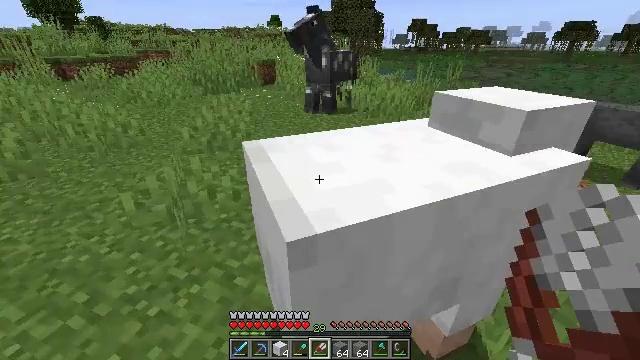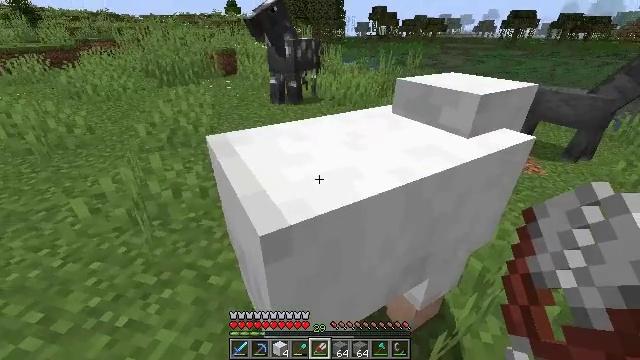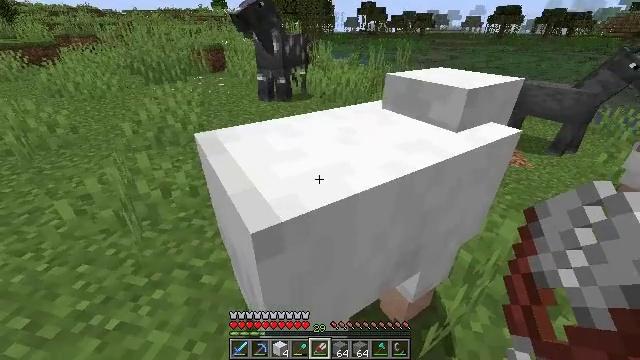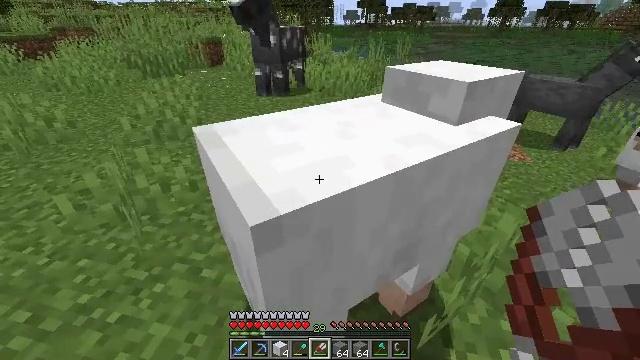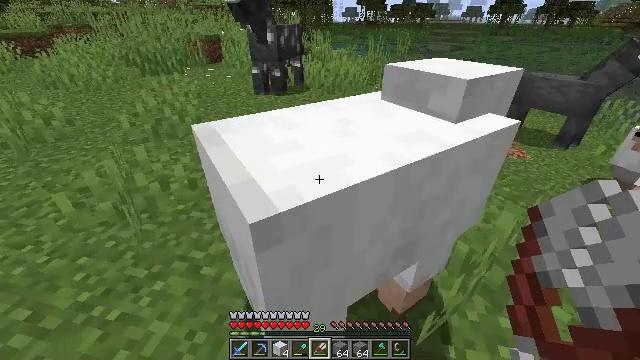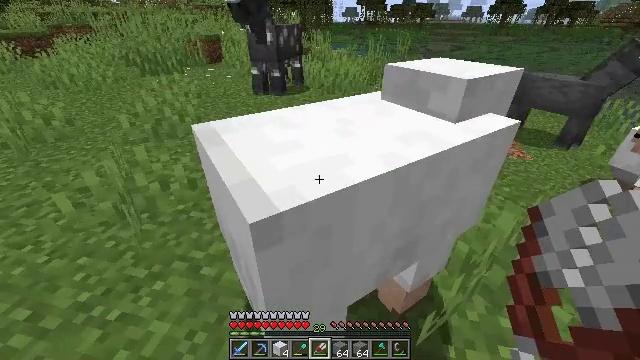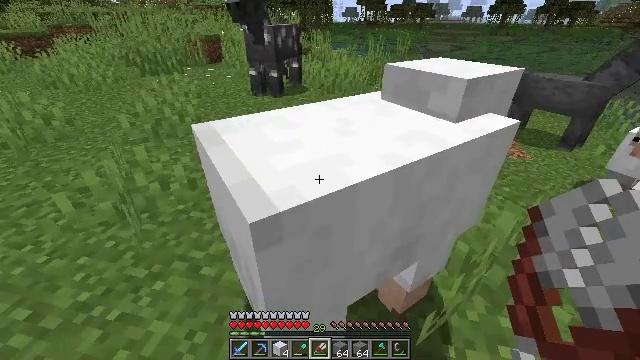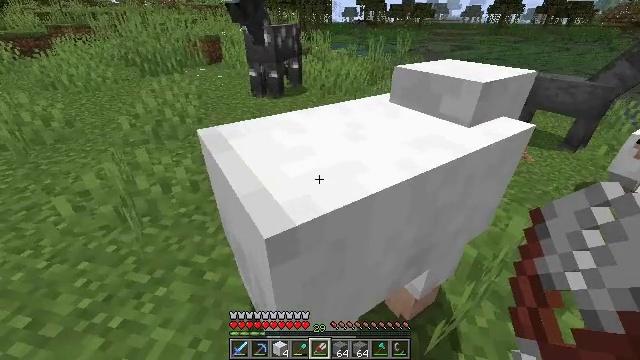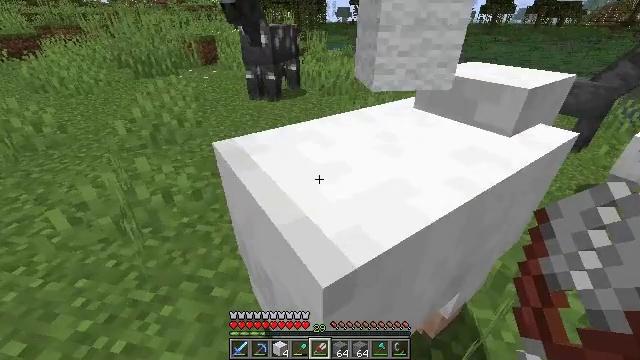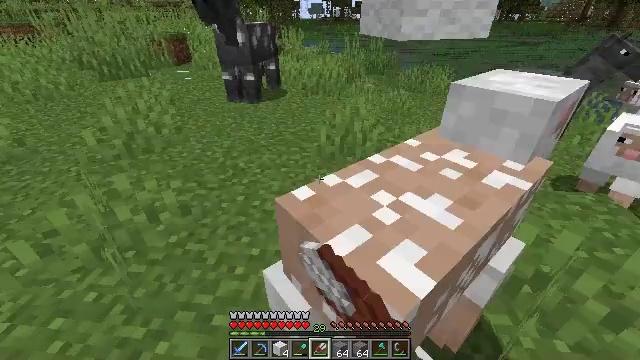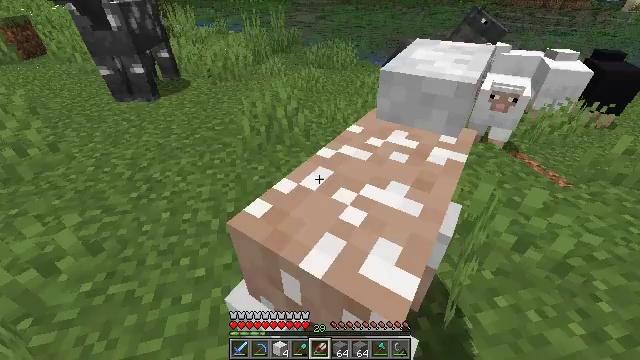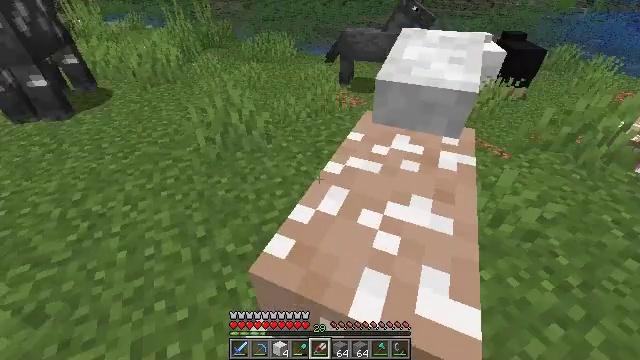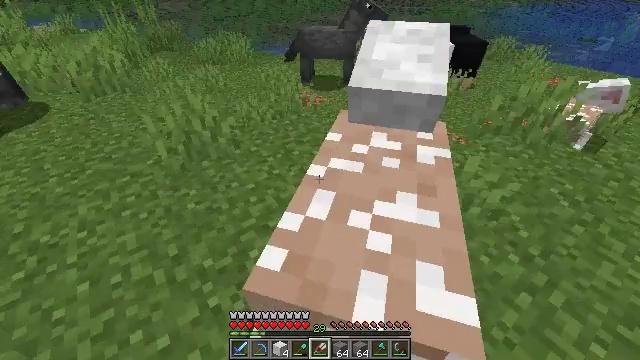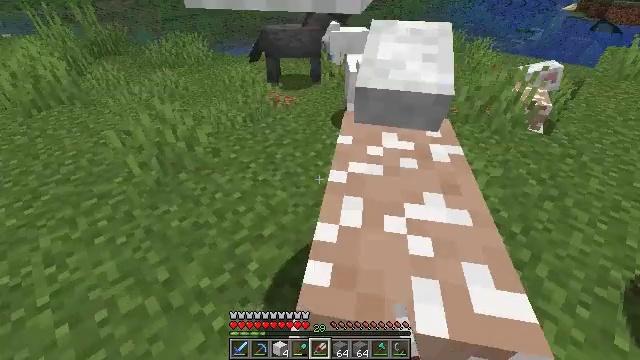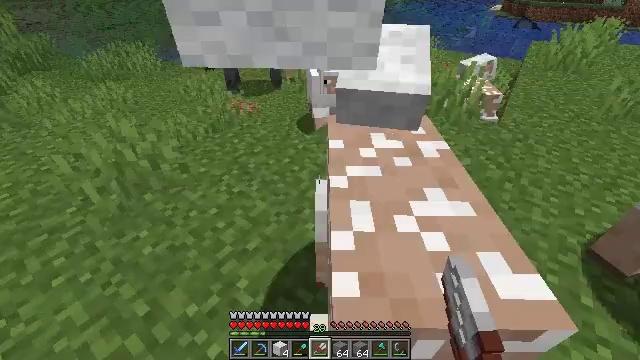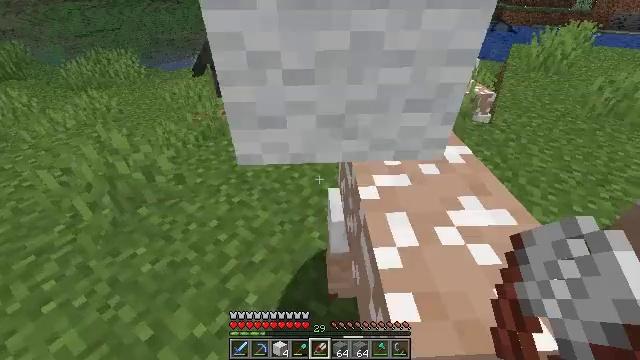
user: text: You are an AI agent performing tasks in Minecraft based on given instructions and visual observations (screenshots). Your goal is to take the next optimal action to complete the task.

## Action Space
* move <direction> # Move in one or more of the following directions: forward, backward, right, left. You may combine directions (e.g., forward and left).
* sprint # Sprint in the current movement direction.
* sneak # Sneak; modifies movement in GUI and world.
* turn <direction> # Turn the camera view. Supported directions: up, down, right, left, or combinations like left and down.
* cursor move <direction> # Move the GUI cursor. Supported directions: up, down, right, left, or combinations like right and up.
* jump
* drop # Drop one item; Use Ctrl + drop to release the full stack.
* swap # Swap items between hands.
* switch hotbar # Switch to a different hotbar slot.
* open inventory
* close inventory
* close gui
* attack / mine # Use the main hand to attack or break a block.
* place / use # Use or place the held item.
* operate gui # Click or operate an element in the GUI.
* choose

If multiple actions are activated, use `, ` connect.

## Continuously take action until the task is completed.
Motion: motion action
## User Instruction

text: Kill mobs.
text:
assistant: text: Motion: turn right and down
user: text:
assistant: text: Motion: turn right
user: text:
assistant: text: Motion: turn down, use / place
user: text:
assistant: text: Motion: use / place
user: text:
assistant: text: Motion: use / place
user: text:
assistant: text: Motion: no_op
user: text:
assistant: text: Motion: move forward and move left
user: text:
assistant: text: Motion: move forward and move left, turn right
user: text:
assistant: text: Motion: move forward and move left, turn right
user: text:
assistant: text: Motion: move forward and move left, turn right and down
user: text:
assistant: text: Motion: move forward and move left, turn right and down
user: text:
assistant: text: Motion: move forward and move left, turn right
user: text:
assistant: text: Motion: move forward and move left, turn right
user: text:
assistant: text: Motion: move forward and move left, turn right
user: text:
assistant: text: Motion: move forward and move left, turn right
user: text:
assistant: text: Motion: move forward and move left, turn right and up
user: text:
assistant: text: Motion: move forward and move left, turn right
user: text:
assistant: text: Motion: move forward and move left, turn right and up
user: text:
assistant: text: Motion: move forward and move left, turn right and up
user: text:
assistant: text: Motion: move forward, turn right and up
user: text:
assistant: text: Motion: move forward, turn right
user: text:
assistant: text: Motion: move forward
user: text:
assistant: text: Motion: move forward
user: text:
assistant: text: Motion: move forward, turn left
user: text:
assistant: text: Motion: move forward, turn left and down
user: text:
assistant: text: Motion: move forward, turn down
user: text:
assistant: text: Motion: move forward, turn right and down, use / place
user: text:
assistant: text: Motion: move forward, turn right and down, use / place
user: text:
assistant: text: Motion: move forward, turn right, use / place
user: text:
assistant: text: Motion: move forward, turn right